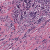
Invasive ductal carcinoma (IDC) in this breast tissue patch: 1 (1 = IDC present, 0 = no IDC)